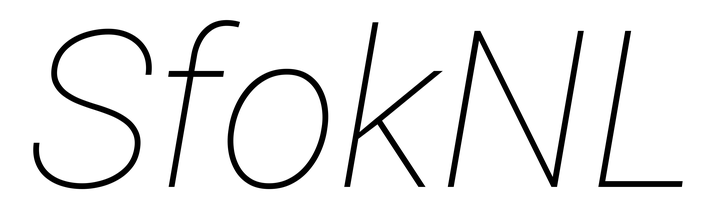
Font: Roboto-Italic_Thin_Italic